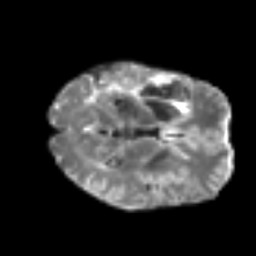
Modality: T2w
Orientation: axial
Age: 39
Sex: female
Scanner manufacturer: siemens
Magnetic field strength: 3 T
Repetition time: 6.1 s
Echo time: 0.101 s